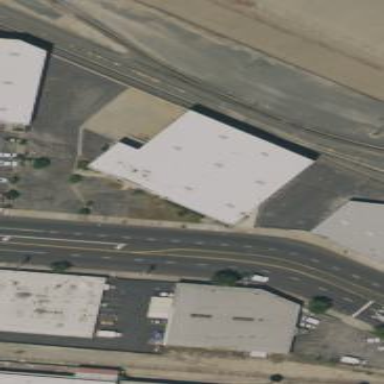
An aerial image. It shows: Warehouse.